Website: apple
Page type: account-selection
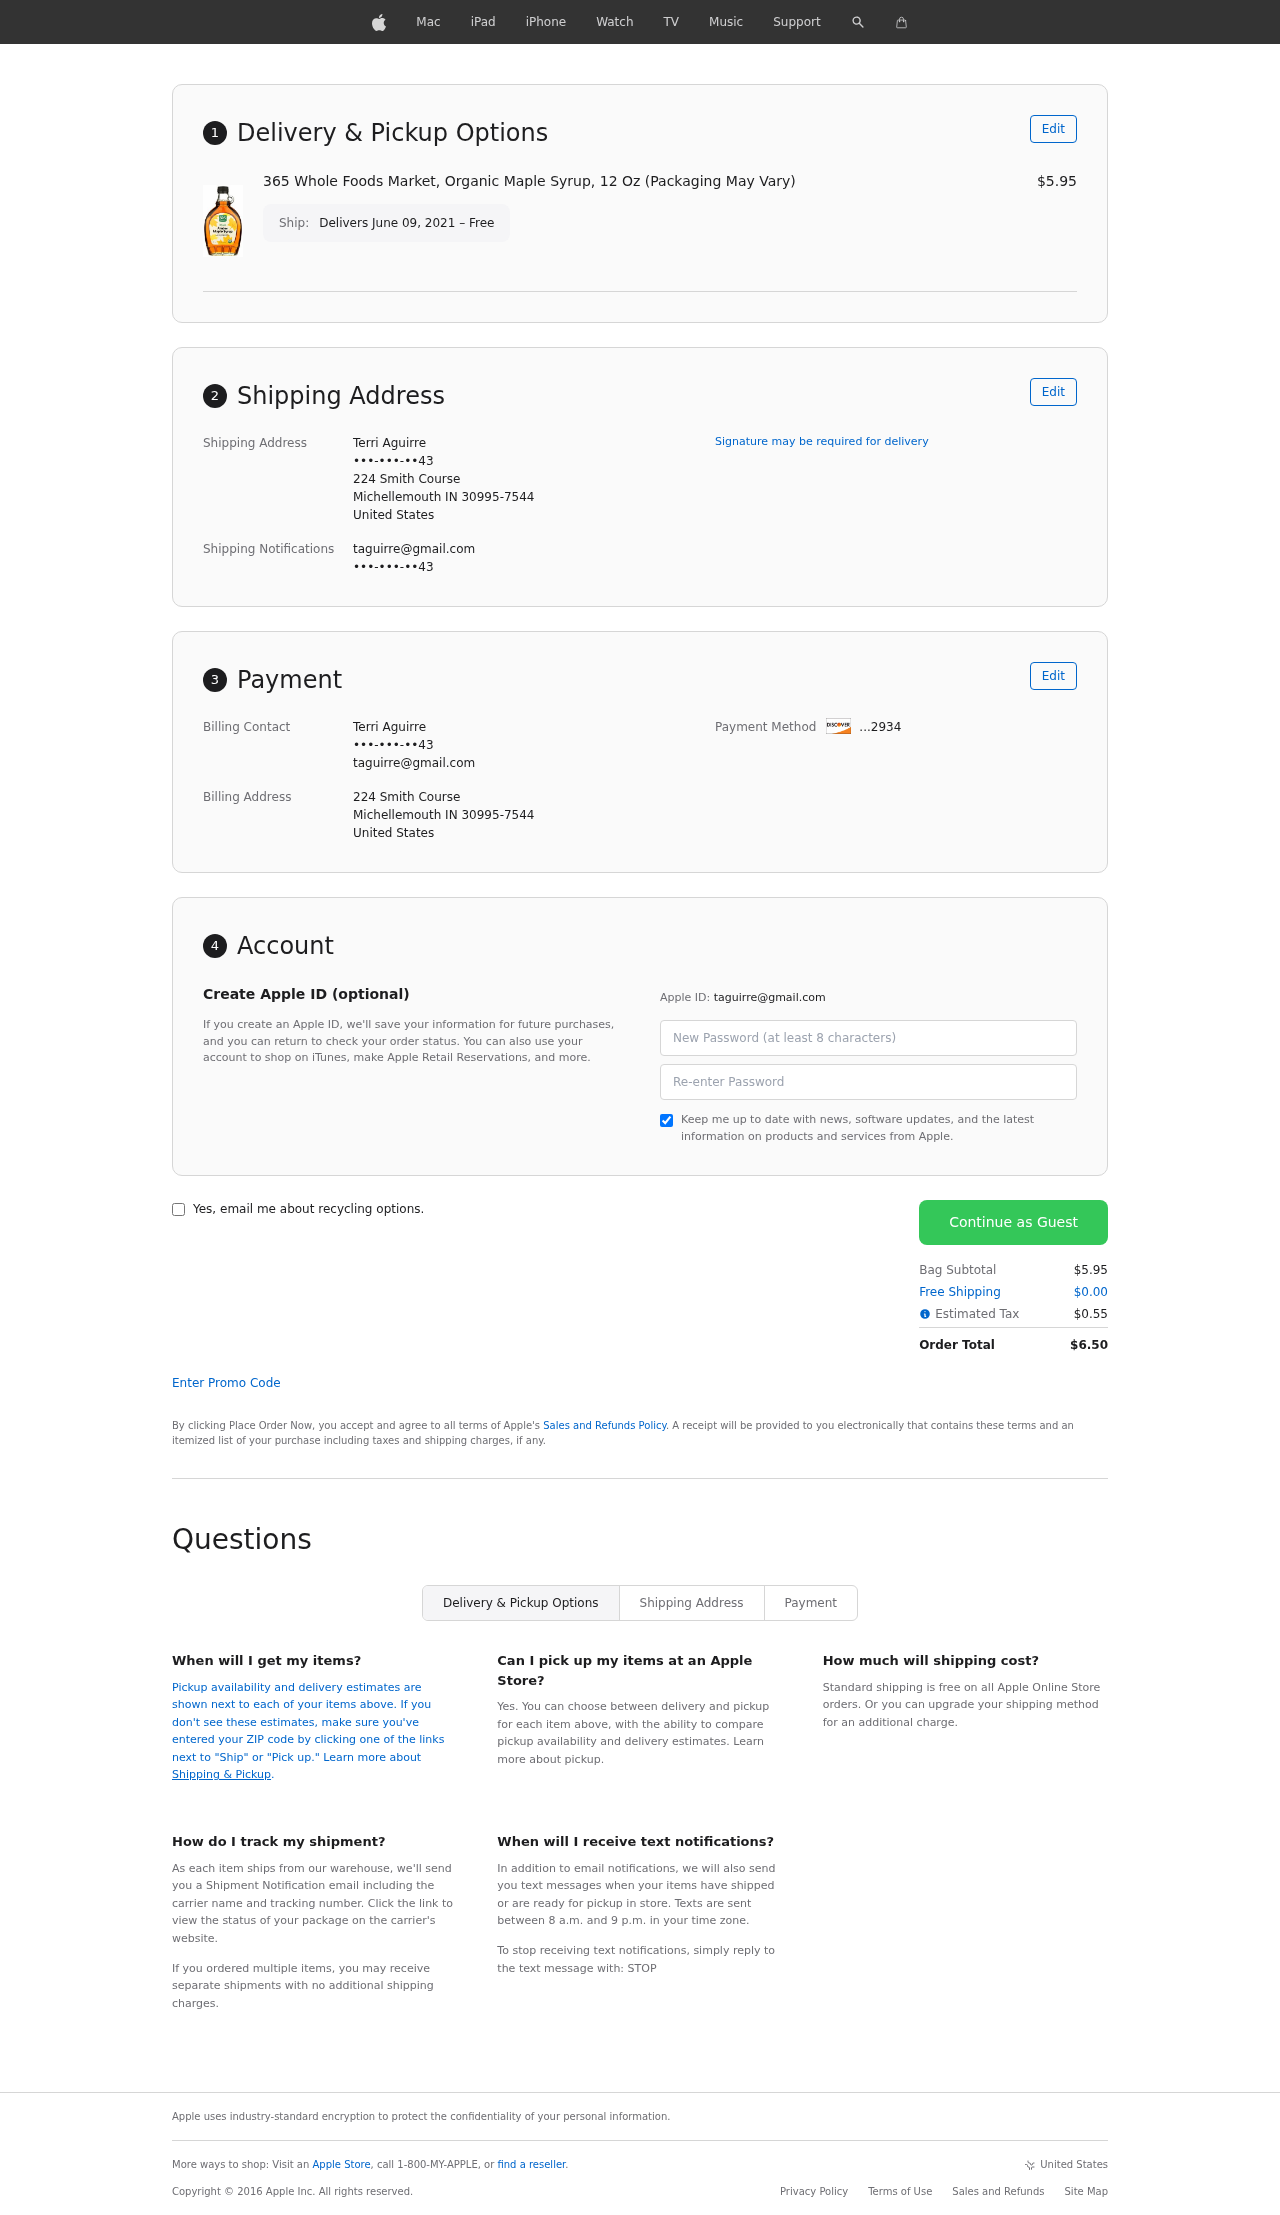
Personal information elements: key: PII_CARD_LAST4
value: ...2934
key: PII_CITY
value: Michellemouth
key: PII_COUNTRY
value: United States
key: PII_EMAIL
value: taguirre@gmail.com
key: PII_FULLNAME
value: Terri Aguirre
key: PII_PHONE
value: •••-•••-••43
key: PII_POSTCODE_FULL
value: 30995-7544
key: PII_POSTCODE_FULL
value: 30995
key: PII_STATE_ABBR
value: IN
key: PII_STREET
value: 224 Smith Course
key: PII_PHONE2
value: •••-•••-••43
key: PII_FIRSTNAME
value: Terri
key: PII_LASTNAME
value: Aguirre
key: PII_FULLNAME2
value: Terri Aguirre
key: PII_FULLNAME3
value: Terri Aguirre
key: PII_FIRSTNAME2
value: Terri
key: PII_FIRSTNAME3
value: Terri
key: PII_LASTNAME2
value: Aguirre
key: PII_LASTNAME3
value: Aguirre
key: PII_FIRSTNAME_DERIVED
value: Terri
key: PII_LASTNAME_DERIVED
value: Aguirre
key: PII_FULLNAME_DERIVED
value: Terri Aguirre
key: PII_NAME_FULL_DERIVED
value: Terri Aguirre
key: PII_PHONE3
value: •••-•••-••43
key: PII_EMAIL2
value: taguirre@gmail.com
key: PII_EMAIL3
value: taguirre@gmail.com
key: PII_POSTCODE
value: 30995
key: PII_POSTCODE_EXT
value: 7544
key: PII_POSTCODE_NUMERIC
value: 30995
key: PII_POSTCODE_EXT_NUMERIC
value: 7544
Product elements: key: PRODUCT1_NAME
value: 365 Whole Foods Market, Organic Maple Syrup, 12 Oz (Packaging May Vary)
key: PRODUCT1_PRICE
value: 5.95
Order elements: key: ORDER_DELIVERY_DATE
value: Delivers June 09, 2021 – Free
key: ORDER_SUBTOTAL
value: $5.95
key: ORDER_SHIPPING_COST
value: $0.00
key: ORDER_TAX
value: $0.55
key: ORDER_TOTAL
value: $6.50